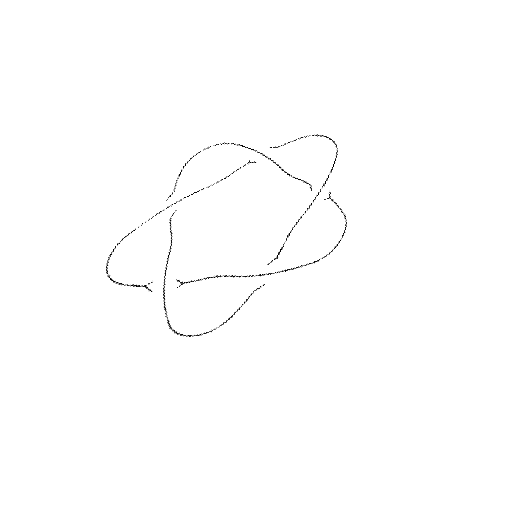
Crossing number: 5